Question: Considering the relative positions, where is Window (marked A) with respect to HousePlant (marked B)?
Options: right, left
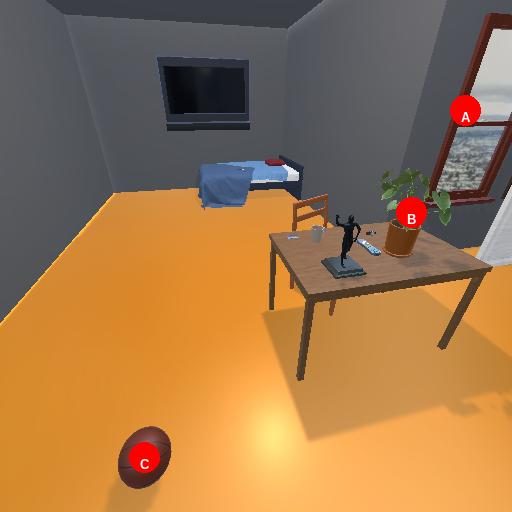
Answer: right